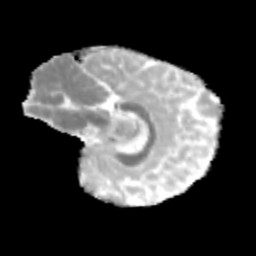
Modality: MD
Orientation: sagittal
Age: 9
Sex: female
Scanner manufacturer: siemens
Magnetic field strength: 3 T
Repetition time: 3.8 s
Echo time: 0.07 s